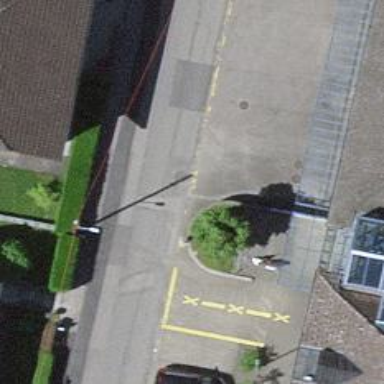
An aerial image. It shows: Public transport stop position.